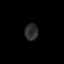
Tissue: lung
Cell type: Epithelial cells
Senescence score: 0.2408
Nuclear area (px): 220
Mean DAPI intensity: 43.514